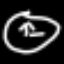
Label: clock